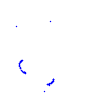
Particle: proton